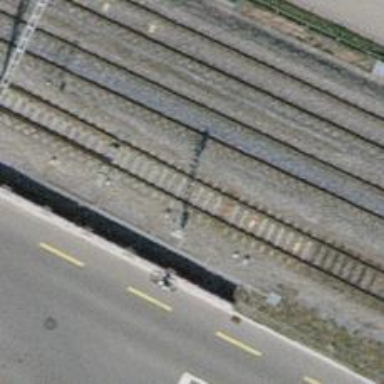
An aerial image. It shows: Railway signal.